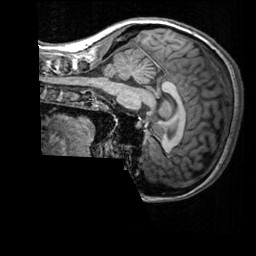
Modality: T1w
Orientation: sagittal
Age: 29
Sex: female
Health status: healthy
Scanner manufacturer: siemens
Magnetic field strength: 3 T
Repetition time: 2.3 s
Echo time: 0.00303 s